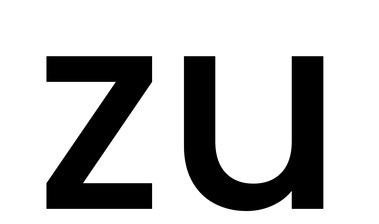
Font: Poppins-Medium